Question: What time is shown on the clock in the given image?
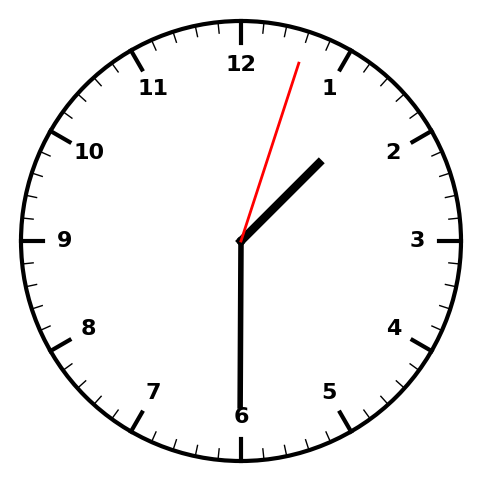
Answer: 01:30:03